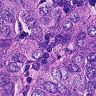
Metastatic tissue present: yes